Question: I know similar types of question have been asked before but I'm trying to achieve a particular effect:
I understand I can listen in,
'''
- (void)application:(UIApplication *)application didReceiveLocalNotification:(UILocalNotification *)notification
'''
and handle the notification myself, however I don't just want to display a custom alert or UIAlertView,
I actually want the UILocalNotification to show as it would when the app is in the background.
i.e.

The reason i'd like this is, it's play a sound itself, and the banner looks pretty.
Any thoughts?
Regards,
John
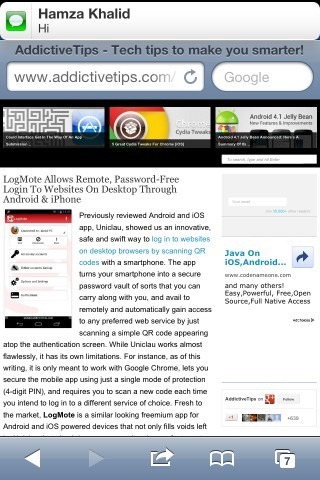
Answer: Only two solutions come to mind. The first is not feasible: it would involve creating another app with a different signature and somehow have it manage the notifications. I don't even want to think this through - it seems like a bad idea.
Therefore, you just have to reengineer the notification popup. A simple view with rounded corners, animating in via rotation etc. Should be doable without too much trouble.